Question: Hi i'm making a login and register script. I hava global array for my Config. But when i'm trying to make connection to my database. He can't get it from the array only the host. He won't go deeper inside it. Only thing i get is 127.0.0.1 for each thing i want to have so like i want to have the username i will get 127.0.0.1. I have no idea whats wrong but i think somethings wrong in my 'Config.php'. Also this is my output on my screen. Someone know what i'm doing wrong ?
I only get the host array back. And when i want the username or db name back i get the host.

Here is al my code.
index.php
'''
<?php
require_once 'core/init.php';
DB::getInstance();
'''
Init.php
'''
<?php
session_start();
$GLOBALS['config'] = array(
'mysql' => array(
'host' => '127.0.0.1',
'username' => 'root',
'password' => '',
'db' => 'login'
),
'remember' => array(
'cookie_name' => 'hash',
'cookie_expiry' => '648000'
),
'session' => array(
'session_name' => 'user'
)
);
spl_autoload_register(function($class){
require_once 'classes/' . $class . '.php';
});
require_once '/functions/sanitize.php';
'''
Config.php
'''
<?php
class Config{
public static function get($path = null){
if($path){
$config = $GLOBALS['config'];
foreach($config as $key =>$value){
if(isset($value)){
$config1 = $value;
foreach ($config1 as $key =>$list){
return $list;
}
}
}
return false;
}
}
}
'''
DB.php
'''
<?php
class DB{
private static $_instance = null;
private $_pdo, $_query, $_error = false, $_result, $_count = 0;
private function __construct(){
try{
$this->_pdo = new PDO('mysql:host=' . Config::get('mysql/host') . ';dbname=' . Config::get('mysql/db'), Config::get('mysql/username'), Config::get('mysql/password'));
}catch(PDOException $e){
echo Config::get('mysql/host') . Config::get('mysql/db') . Config::get('mysql/db'); // Only for testing getting 127.0.0.1 back for each of them.
}
}
public static function getInstance(){
if(!isset(self::$_instance)){
self::$_instance = new DB();
}
return self::$_instance;
}
}
'''
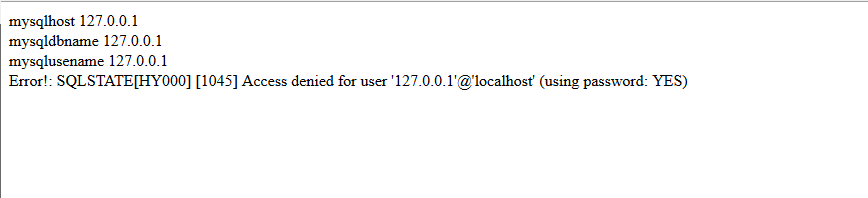
Answer: '''
private static $_istance = null;
'''
Tyyyypoooooooooooo :) 'n' missing
Typoooooooooo number 2
'''
'msql' => array(
'''
Should by 'mysql', that is why your config doesnt load.